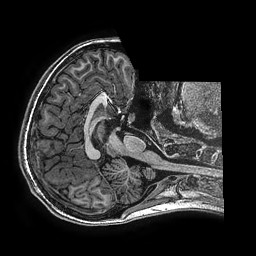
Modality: T1w
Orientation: axial
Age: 15
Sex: female
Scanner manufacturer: ge
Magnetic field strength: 3 T
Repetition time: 0.00766 s
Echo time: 0.003476 s